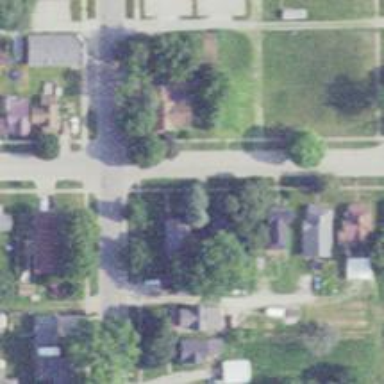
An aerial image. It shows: Alley classified as service road.